Question: This is a PHP array that has to be presented in a tabular format:
'''
array:100 [V
"Brand #1" => array:3 [V
"2000" => "750.00"
"2001" => "1750.00"
..
]
"Brand #2" => array:3 [V
"2000" => "845.00"
"2001" => "945.00"
..
]
..
..
'''
The table should look like this:

I've been trying hard to present the data from the array in the table format using a bunch of PHP loops, but after several hours I came to a conclusion that it is not possible to generate a table like the one shown above without splitting the array into two separate data sources.
Am I right, or is there a way to achieve the desired output?
I think some users did not get the gist of the question hence these hastily downvotes.
I admit, I was not detailed enough.
Please notice that the dates (from 2000 to 2004) will be repeated 100 times for every record in the top-level array. The table has only one set of dates (the first column).
Therefore, I wanted to support or rebuke my conclusion that such a table cannot be generated out of the provided data source AS IS.
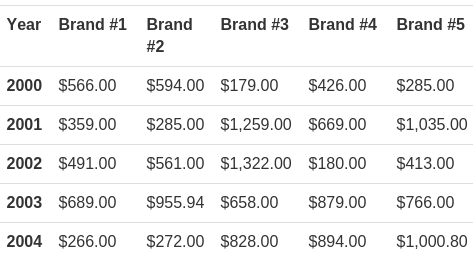
Answer: The format of your array is not ideal, but we'll give it a go.
Let's assume we have the data below:
'''
$data = array(
"Brand #1" => array(
"2000" => "750.00",
"2001" => "1750.00"
),
"Brand #2" => array(
"2000" => "845.00",
"2001" => "945.00",
"2002" => "970.00"
)
);
/* find all years */
$years = array();
foreach($data as $brand) {
foreach($brand as $year => $value) {
if(!in_array($year,$years)) $years[] = $year;
}
}
sort($years);
'''
We have now all the unique years in the array '$years'.
Loop through every year and look up the value for every brand in a loop like this:
'''
<table>
<tr>
<!-- generate table headers -->
<th>Year</th>
<?php foreach($data as $brand => $year): ?>
<th><?php echo $brand; ?></th>
<?php endforeach; ?>
</tr>
<!-- for each year create a new row in the table -->
<?php foreach($years as $year): ?>
<tr>
<td><?php echo $year; ?></td>
<!-- and for every brand we create a entry in the column -->
<?php foreach($data as $brand): ?>
<td><?php echo isset($brand[$year]) ? $brand[$year] : "";?></td>
<?php endforeach; ?>
</tr>
<?php endforeach; ?>
</table>
'''
If this does not meet you requirements, please clearify and I'll try to answer.